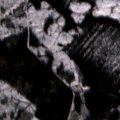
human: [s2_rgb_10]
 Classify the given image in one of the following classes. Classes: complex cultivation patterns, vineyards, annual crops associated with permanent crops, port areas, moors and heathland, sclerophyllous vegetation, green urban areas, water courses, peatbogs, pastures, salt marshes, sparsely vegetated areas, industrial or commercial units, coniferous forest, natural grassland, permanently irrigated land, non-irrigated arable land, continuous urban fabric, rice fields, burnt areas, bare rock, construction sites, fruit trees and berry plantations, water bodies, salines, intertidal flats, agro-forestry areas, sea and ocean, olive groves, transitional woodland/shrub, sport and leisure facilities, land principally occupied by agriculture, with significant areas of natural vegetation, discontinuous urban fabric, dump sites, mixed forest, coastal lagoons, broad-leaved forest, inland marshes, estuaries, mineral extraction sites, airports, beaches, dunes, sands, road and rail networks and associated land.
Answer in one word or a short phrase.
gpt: coniferous forest, mixed forest, transitional woodland/shrub